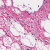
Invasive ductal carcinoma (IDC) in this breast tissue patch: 0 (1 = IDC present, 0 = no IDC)